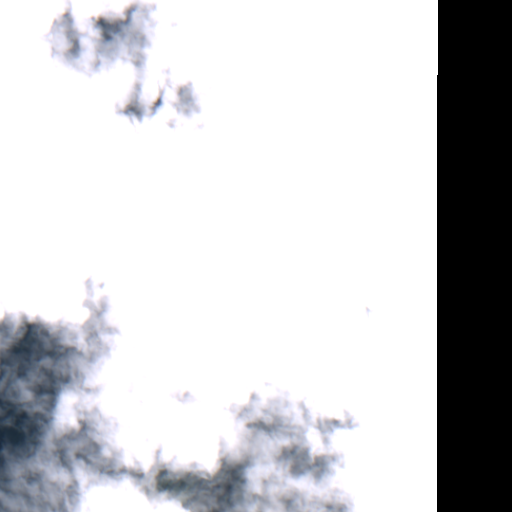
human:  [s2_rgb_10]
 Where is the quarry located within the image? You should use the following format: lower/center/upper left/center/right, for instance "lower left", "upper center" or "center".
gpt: The quarry is located in the upper center of the image.
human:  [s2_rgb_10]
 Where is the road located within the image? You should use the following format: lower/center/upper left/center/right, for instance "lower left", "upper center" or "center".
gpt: There is no road in the image.